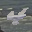
Label: 4